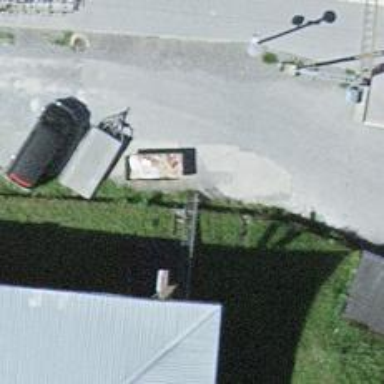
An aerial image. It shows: Metal steps on the road.